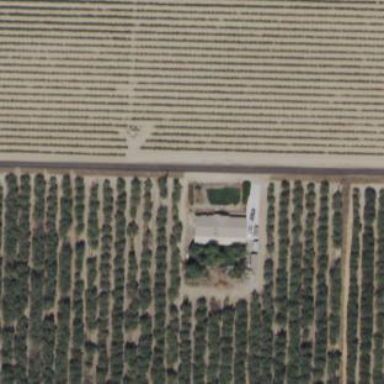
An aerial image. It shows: Almond orchard with rows of almond trees.